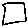
Label: square